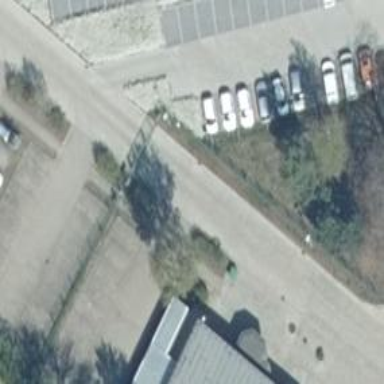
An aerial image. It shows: Road serving as parking aisle.